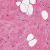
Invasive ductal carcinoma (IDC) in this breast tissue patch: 0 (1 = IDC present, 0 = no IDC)